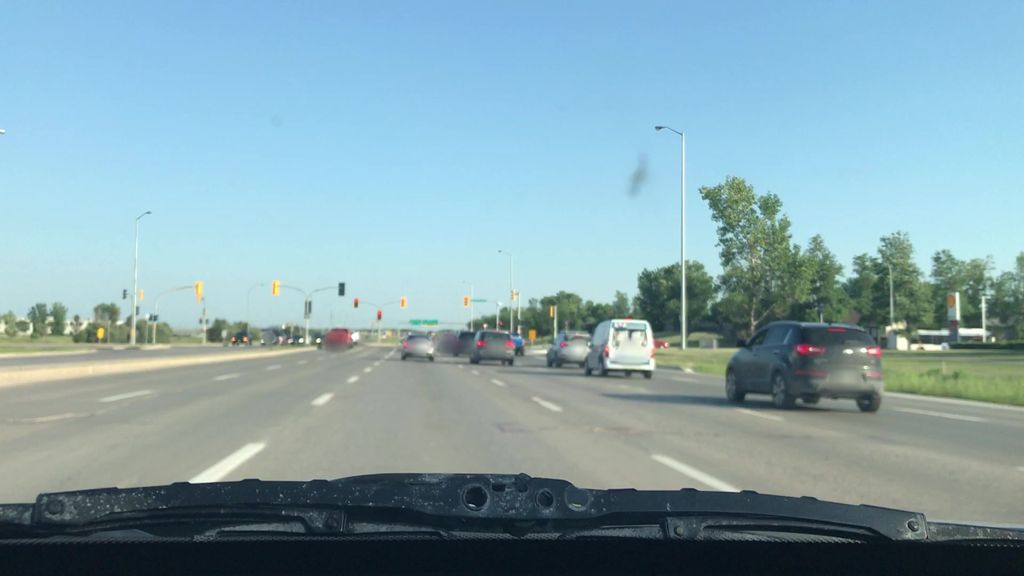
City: winnipeg